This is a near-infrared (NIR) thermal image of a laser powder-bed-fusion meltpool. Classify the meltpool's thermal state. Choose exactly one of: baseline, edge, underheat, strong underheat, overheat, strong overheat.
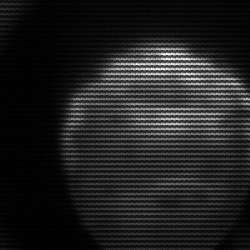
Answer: edge